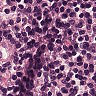
Metastatic tissue present: no